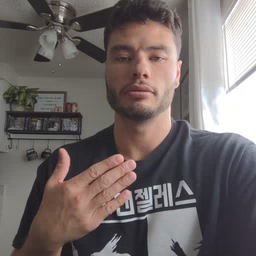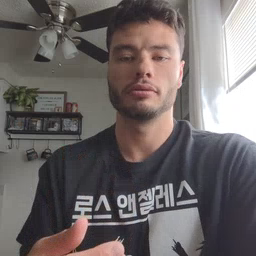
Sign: sleepy